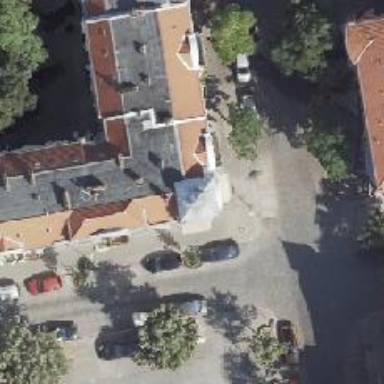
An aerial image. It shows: Pub.